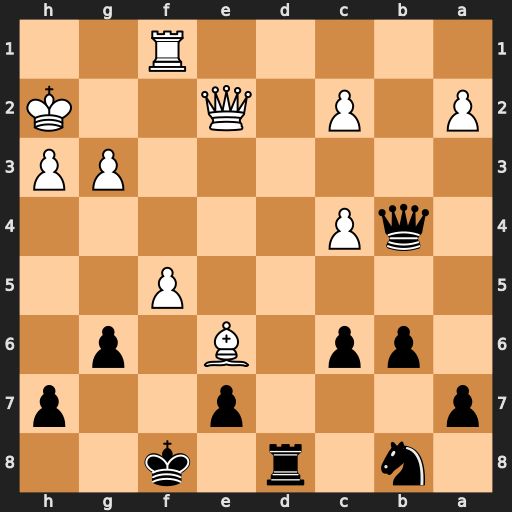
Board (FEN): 1n1r1k2/p3p2p/1pp1B1p1/5P2/1qP5/6PP/P1P1Q2K/5R2
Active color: b
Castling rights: -
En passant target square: -
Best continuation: Rd2 fxg6+ Kg7 Rf2 Rxe2